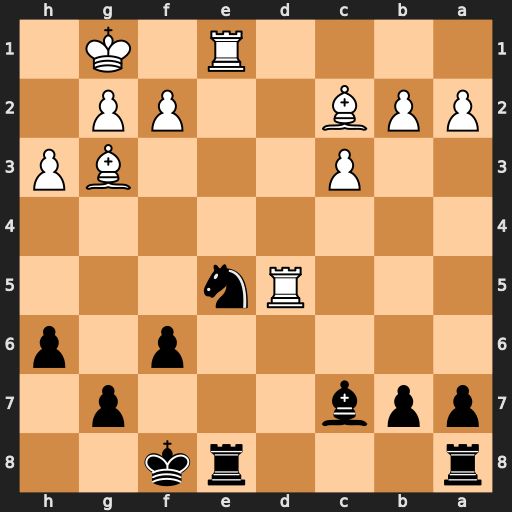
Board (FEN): r3rk2/ppb3p1/5p1p/3Rn3/8/2P3BP/PPB2PP1/4R1K1
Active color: b
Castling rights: -
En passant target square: -
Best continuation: Nf3+ gxf3 Rxe1+